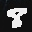
Label: 8